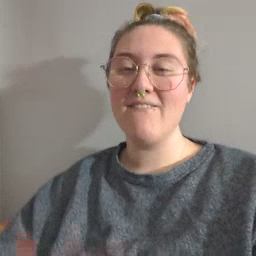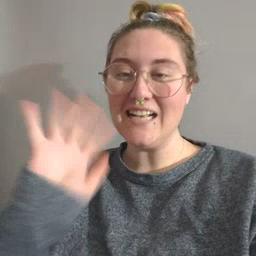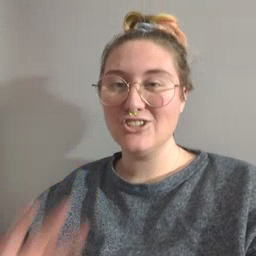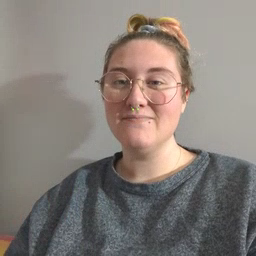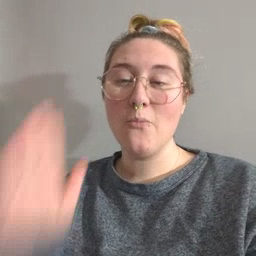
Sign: finish